Question: I am working on a form using twitter bootstrap Version 2.3.2, the form does not have any labels and each input field is using placeholder. All input fields on the form are displaying placeholder text except file upload.
I have tried adding '<input class="input-xxlarge" type="file" name="service_guide" placeholder="Upload image"/>' but it does not seem to work.
Here is the HTML for fileupload
'''
<div class="fileupload fileupload-new" data-provides="fileupload">
<div class="input-append">
<div class="uneditable-input span3">
<i class="icon-file fileupload-exists"></i>
<span class="fileupload-preview"></span>
</div>
<span class="btn btn-file">
<span class="fileupload-new">Select file</span>
<span class="fileupload-exists">Change</span>
<input class="input-xxlarge" type="file" name="service_guide"
placeholder="Upload image"/>
</span>
<a href="#" class="btn fileupload-exists" data-dismiss="fileupload">Remove</a>
</div>
</div>
'''
This is what my form looks like

I will really appreciate any help here.
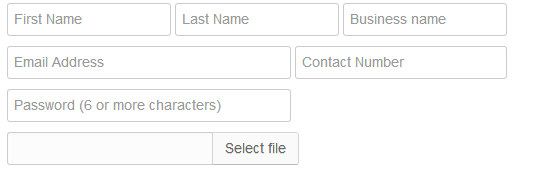
Answer: According to <URL>, 'placeholder' attribute is valid for only
when 'type' is 'text', 'search', 'url', 'tel', 'e-mail', 'password', or 'number'.
So, you better not use 'placeholder' attribute for